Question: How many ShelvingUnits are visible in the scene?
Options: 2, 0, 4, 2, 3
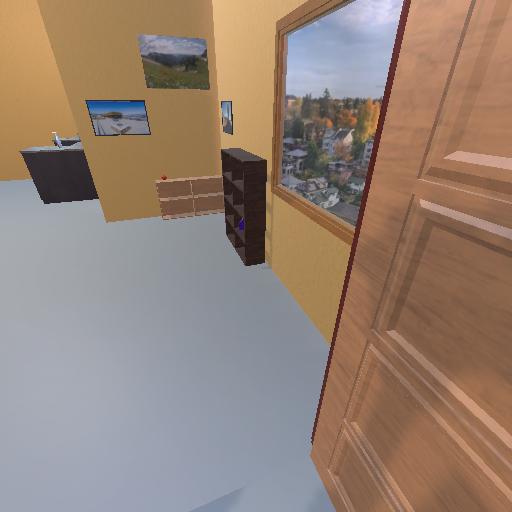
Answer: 2